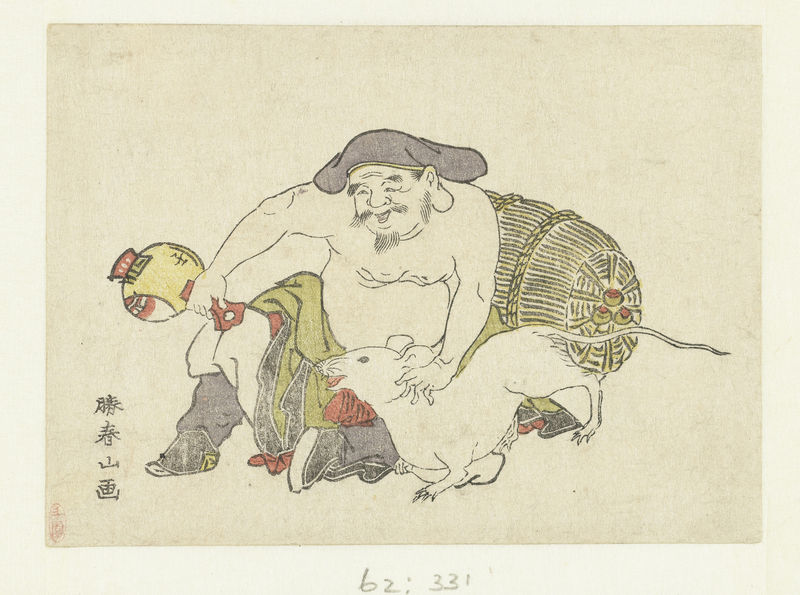
Titel: Daikoku en een muis. Kalenderprent voor 1793
Künstler: Katsukawa Shunzan
Standort: Amsterdam
Institution: Rijksmuseum
Schlagwörter: mann, brust, laterne, bart, hose, trinken, gewand, augenbrauen, maus, brüste, schuhe, hat, white, green, old, painting, yellow, kopftuch, japanese, korb, fett, buschig, chinesisch, china, man, naked, eyes, drawing, frame, purple, mouth, tail, beard, boots, happy, human, lantern, basket, arms, oliven, art, ears, shoes, animal, ratte, chinese, claws, japan, flachmann, jug, alcohol, drink, pet, drinking, mustache, moustache, cage, copper, fat, an, brows, asia, caption, topless, backpack, gourd, rat, pack, laugh, laughter, fat man, joy, characters, shirtless, rate, laught, aisian, big man, shrew, 62:331, 62, 331, sumo